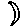
Label: moon